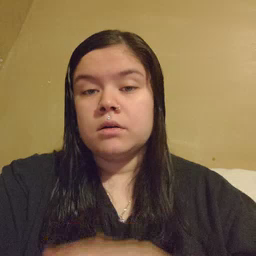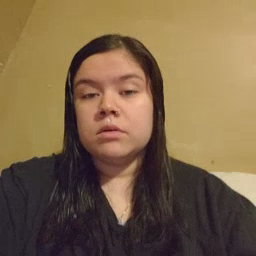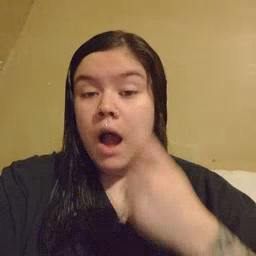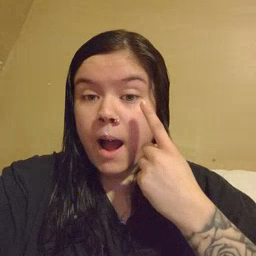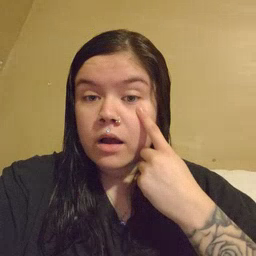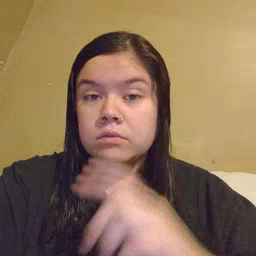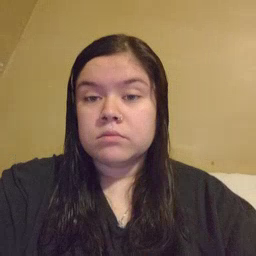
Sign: eye